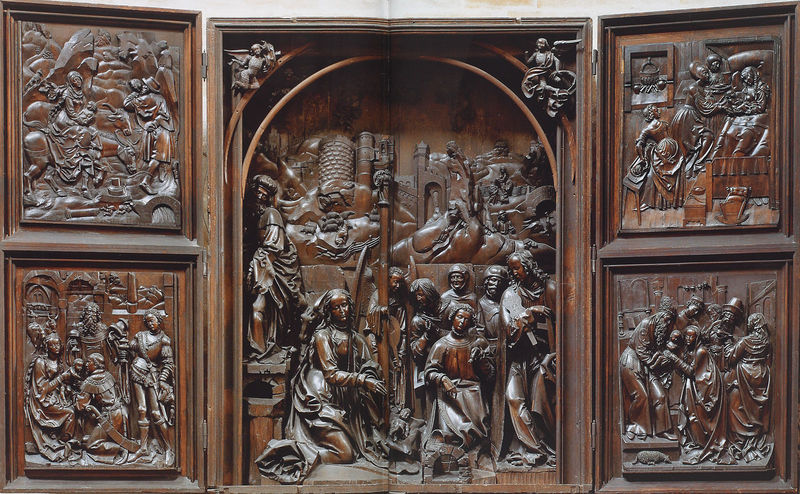
Titel: Hochaltar aus der Karmeliterkirche Maria Himmelfahrt in Nürnberg
Künstler: Veit Stoß
Standort: Bamberg, Dom (EU - D - B)
Schlagwörter: dunkel, flügel, frau, holz, kind, pferd, pferde, engel, relief, bogen, figuren, kreuz, altar, schnitzerei, mensche, mittelalter, maria, szenen, sakral, geschnitzt, altarbild, wiege, altaraufsatz, tafeln, flügelaltar, triptichon, dreiflüglig